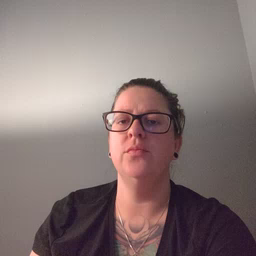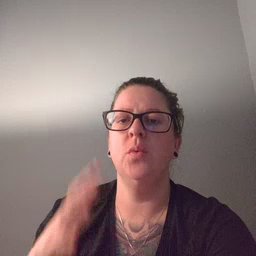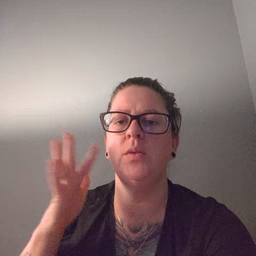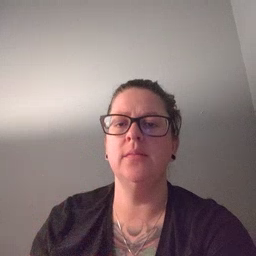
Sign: noisy